Question: I have an XML file that stores data about classes at a school. I'm just starting to mess around with SVG, so made an SVG file to represent the enrollment numbers in each class. Here's a shrunken version of what I came up with:

The first bar represents the 25 students enrolled in the first class and so on.
Since I've also learned some basic XSLT, I'd like to see if I can pull in those enrollment numbers from the XML file posted below instead of just putting the numbers in manually (like I did to create the image above) since that is too easy. That is where I'm having trouble. I have most of the info correct I believe, but if you take a look at my XSLT file below, you'll see I have the height of each rectangle set to 15 and I would like to multiply that by the enrollment number (so the height of the first bar should be 15*25, with the 25 being pulled from the XML file via XSLT. The second bar should be 15*20, since the enrollment of the second class is 20, and so on). I started out well and I think I'm close, but after I started adding templates, the bars disappeared. Any help would be appreciated!
Current XSLT file:
'''
<?xml version="1.0" encoding="UTF-8"?>
<xsl:stylesheet version="1.0"
xmlns:xsl="http://www.w3.org/1999/XSL/Transform">
<!-- main template -->
<xsl:template match="/">
<!-- root element is svg and its namespace -->
<svg version="1.0"
xmlns="http://www.w3.org/2000/svg">
<!-- Vertical red line -->
<line x1="30" y1="35" x2="30" y2="500"
style="stroke:rgb(255,0,0);stroke-width: 3" />
<!-- Horizontal red line -->
<line x1="30" y1="500" x2="500" y2="500"
style="stroke:rgb(255,0,0);stroke-width: 3" />
<!-- apply templates to display rectangle bars-->
<xsl:apply-templates select="courses/course/enrollment" />
</svg>
</xsl:template>
<!-- Rectangle 1 template -->
<xsl:template match="enrollment[1]">
<!-- Blue Rectangle 1 (341-01) -->
<rect x="40" y="{500-@height}" width="30" height="{15*.}"
style="fill:rgb(255,0,0);stroke-width: 3;stroke:rgb(0,0,0)" />
</xsl:template>
<!-- Rectangle 2 template -->
<xsl:template match="enrollment[2]">
<!-- Blue Rectangle 2 (341-02) -->
<rect x="100" y="{500-@height}" width="30" height="{15*.}"
style="fill:rgb(255,0,0);stroke-width: 3;stroke:rgb(0,0,0)" />
</xsl:template>
<!-- Rectangle 3 template -->
<xsl:template match="enrollment[3]">
<!-- Blue Rectangle 3 (341-03) -->
<rect x="160" y="{500-@height}" width="30" height="{15*.}"
style="fill:rgb(255,0,0);stroke-width: 3;stroke:rgb(0,0,0)" />
</xsl:template>
<!-- Rectangle 4 template -->
<xsl:template match="enrollment[4]">
<!-- Blue Rectangle 4 (368-01) -->
<rect x="220" y="{500-@height}" width="30" height="{15*.}"
style="fill:rgb(255,0,0);stroke-width: 3;stroke:rgb(0,0,0)" />
</xsl:template>
<!-- Rectangle 4 template -->
<xsl:template match="enrollment[4]">
<!-- Blue Rectangle 5 (375-01) -->
<rect x="280" y="{500-@height}" width="30" height="{15*.}"
style="fill:rgb(255,0,0);stroke-width: 3;stroke:rgb(0,0,0)" />
</xsl:template>
<!-- Rectangle 4 template -->
<xsl:template match="enrollment[4]">
<!-- Blue Rectangle 6 (385-01) -->
<rect x="340" y="{500-@height}" width="30" height="{15*.}"
style="fill:rgb(255,0,0);stroke-width: 3;stroke:rgb(0,0,0)" />
</xsl:template>
<!-- Rectangle 5 template -->
<xsl:template match="enrollment[5]">
<!-- Blue Rectangle 7 (413-01) -->
<rect x="400" y="{500-@height}" width="30" height="{15*.}"
style="fill:rgb(255,0,0);stroke-width: 3;stroke:rgb(0,0,0)" />
</xsl:template>
</xsl:stylesheet>
'''
XML file:
'''
<?xml version="1.0" encoding="UTF-8"?>
<courses>
<course number="3221" credits="4.0">
<title>Physics</title>
<section number="01" delivery="Classroom">
<enrollment>25</enrollment>
<room>EA244</room>
<instructor>
<first>Herman</first>
<last>Johnson</last>
</instructor>
</section>
<section number="02" delivery="Online">
<enrollment>20</enrollment>
<instructor>
<first>Herman</first>
<last>Johnson</last>
</instructor>
<instructor>
<first>Mike</first>
<last>Miller</last>
</instructor>
</section>
<section number="03" delivery="Classroom">
<enrollment>12</enrollment>
<room>SH102</room>
<instructor>
<first>Allison</first>
<last>Sweeney</last>
</instructor>
</section>
</course>
<course number="1318" credits="4.0">
<title>Psychology</title>
<section number="01" delivery="Classroom">
<enrollment>9</enrollment>
<room>AT102</room>
<instructor>
<first>Mike</first>
<last>Miller</last>
</instructor>
<instructor>
<first>Alex</first>
<last>Holmquist</last>
</instructor>
</section>
</course>
<course number="3715" credits="4.0">
<title>Biology</title>
<section number="01" delivery="ITV">
<enrollment>18</enrollment>
<room>EA244</room>
<instructor>
<first>Mike</first>
<last>Miller</last>
</instructor>
</section>
</course>
<course number="3815" credits="3.0">
<title>Calculus</title>
<section number="01" delivery="Classroom">
<enrollment>16</enrollment>
<room>ST108</room>
<instructor>
<first>Herman</first>
<last>Johnson</last>
</instructor>
</section>
</course>
<course number="4113" credits="3.0">
<title>Chemistry</title>
<section number="01" delivery="Online">
<enrollment>20</enrollment>
<instructor>
<first>Mike</first>
<last>Miller</last>
</instructor>
</section>
</course>
</courses>
'''
EDIT:
Here is what the SVG code should look like after the XSLT transformation:
'''
<?xml version="1.0" encoding="UTF-8"?>
<svg xmlns="http://www.w3.org/2000/svg" version="1.0">
<line style="stroke:rgb(255,0,0);stroke-width: 3" y2="500" x2="30" y1="35" x1="30" />
<line style="stroke:rgb(255,0,0);stroke-width: 3" y2="500" x2="500" y1="500" x1="30" />
<rect style="fill:rgb(255,0,0);stroke-width: 3;stroke:rgb(0,0,0)" height="375" width="30" y="125" x="40" />
<rect style="fill:rgb(255,0,0);stroke-width: 3;stroke:rgb(0,0,0)" height="300" width="30" y="200" x="100" />
<rect style="fill:rgb(255,0,0);stroke-width: 3;stroke:rgb(0,0,0)" height="180" width="30" y="320" x="160" />
<rect style="fill:rgb(255,0,0);stroke-width: 3;stroke:rgb(0,0,0)" height="135" width="30" y="365" x="220" />
<rect style="fill:rgb(255,0,0);stroke-width: 3;stroke:rgb(0,0,0)" height="270" width="30" y="230" x="280" />
<rect style="fill:rgb(255,0,0);stroke-width: 3;stroke:rgb(0,0,0)" height="240" width="30" y="260" x="340" />
<rect style="fill:rgb(255,0,0);stroke-width: 3;stroke:rgb(0,0,0)" height="300" width="30" y="200" x="400" />
</svg>
'''
To reiterate, the height of each rectangle should come from whatever the enrollment number is multiplied by 15 (otherwise the rectangle bars will be too short). I would also like it to go in order, so the first bar should be the first enrollment number times 15, and the last bar should be the last enrollment number times 15.
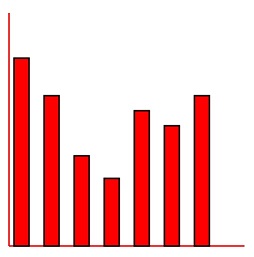
Answer: Let me suggest the following as your starting point:
'''
<xsl:stylesheet version="1.0"
xmlns:xsl="http://www.w3.org/1999/XSL/Transform"
xmlns="http://www.w3.org/2000/svg">
<xsl:output method="xml" version="1.0" encoding="UTF-8" indent="yes"/>
<xsl:strip-space elements="*"/>
<xsl:template match="/">
<svg version="1.0">
<g transform="translate(0 500) scale(1 -1)">
<xsl:apply-templates select="courses/course/section"/>
</g>
</svg>
</xsl:template>
<xsl:template match="section">
<rect x="{40 * position()}" width="30" height="{enrollment}"/>
</xsl:template>
</xsl:stylesheet>
'''
See also:
<URL>